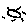
Label: sun